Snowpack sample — Snodgrass Mountain, Crested Butte, Colorado (2/4/25, 12:06 PM MST)
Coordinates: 38.923, -106.968
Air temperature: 35 °F
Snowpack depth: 80 cm
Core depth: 70 cm
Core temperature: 32 °F
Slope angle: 14°, slope face: 78°
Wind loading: low
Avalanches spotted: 0
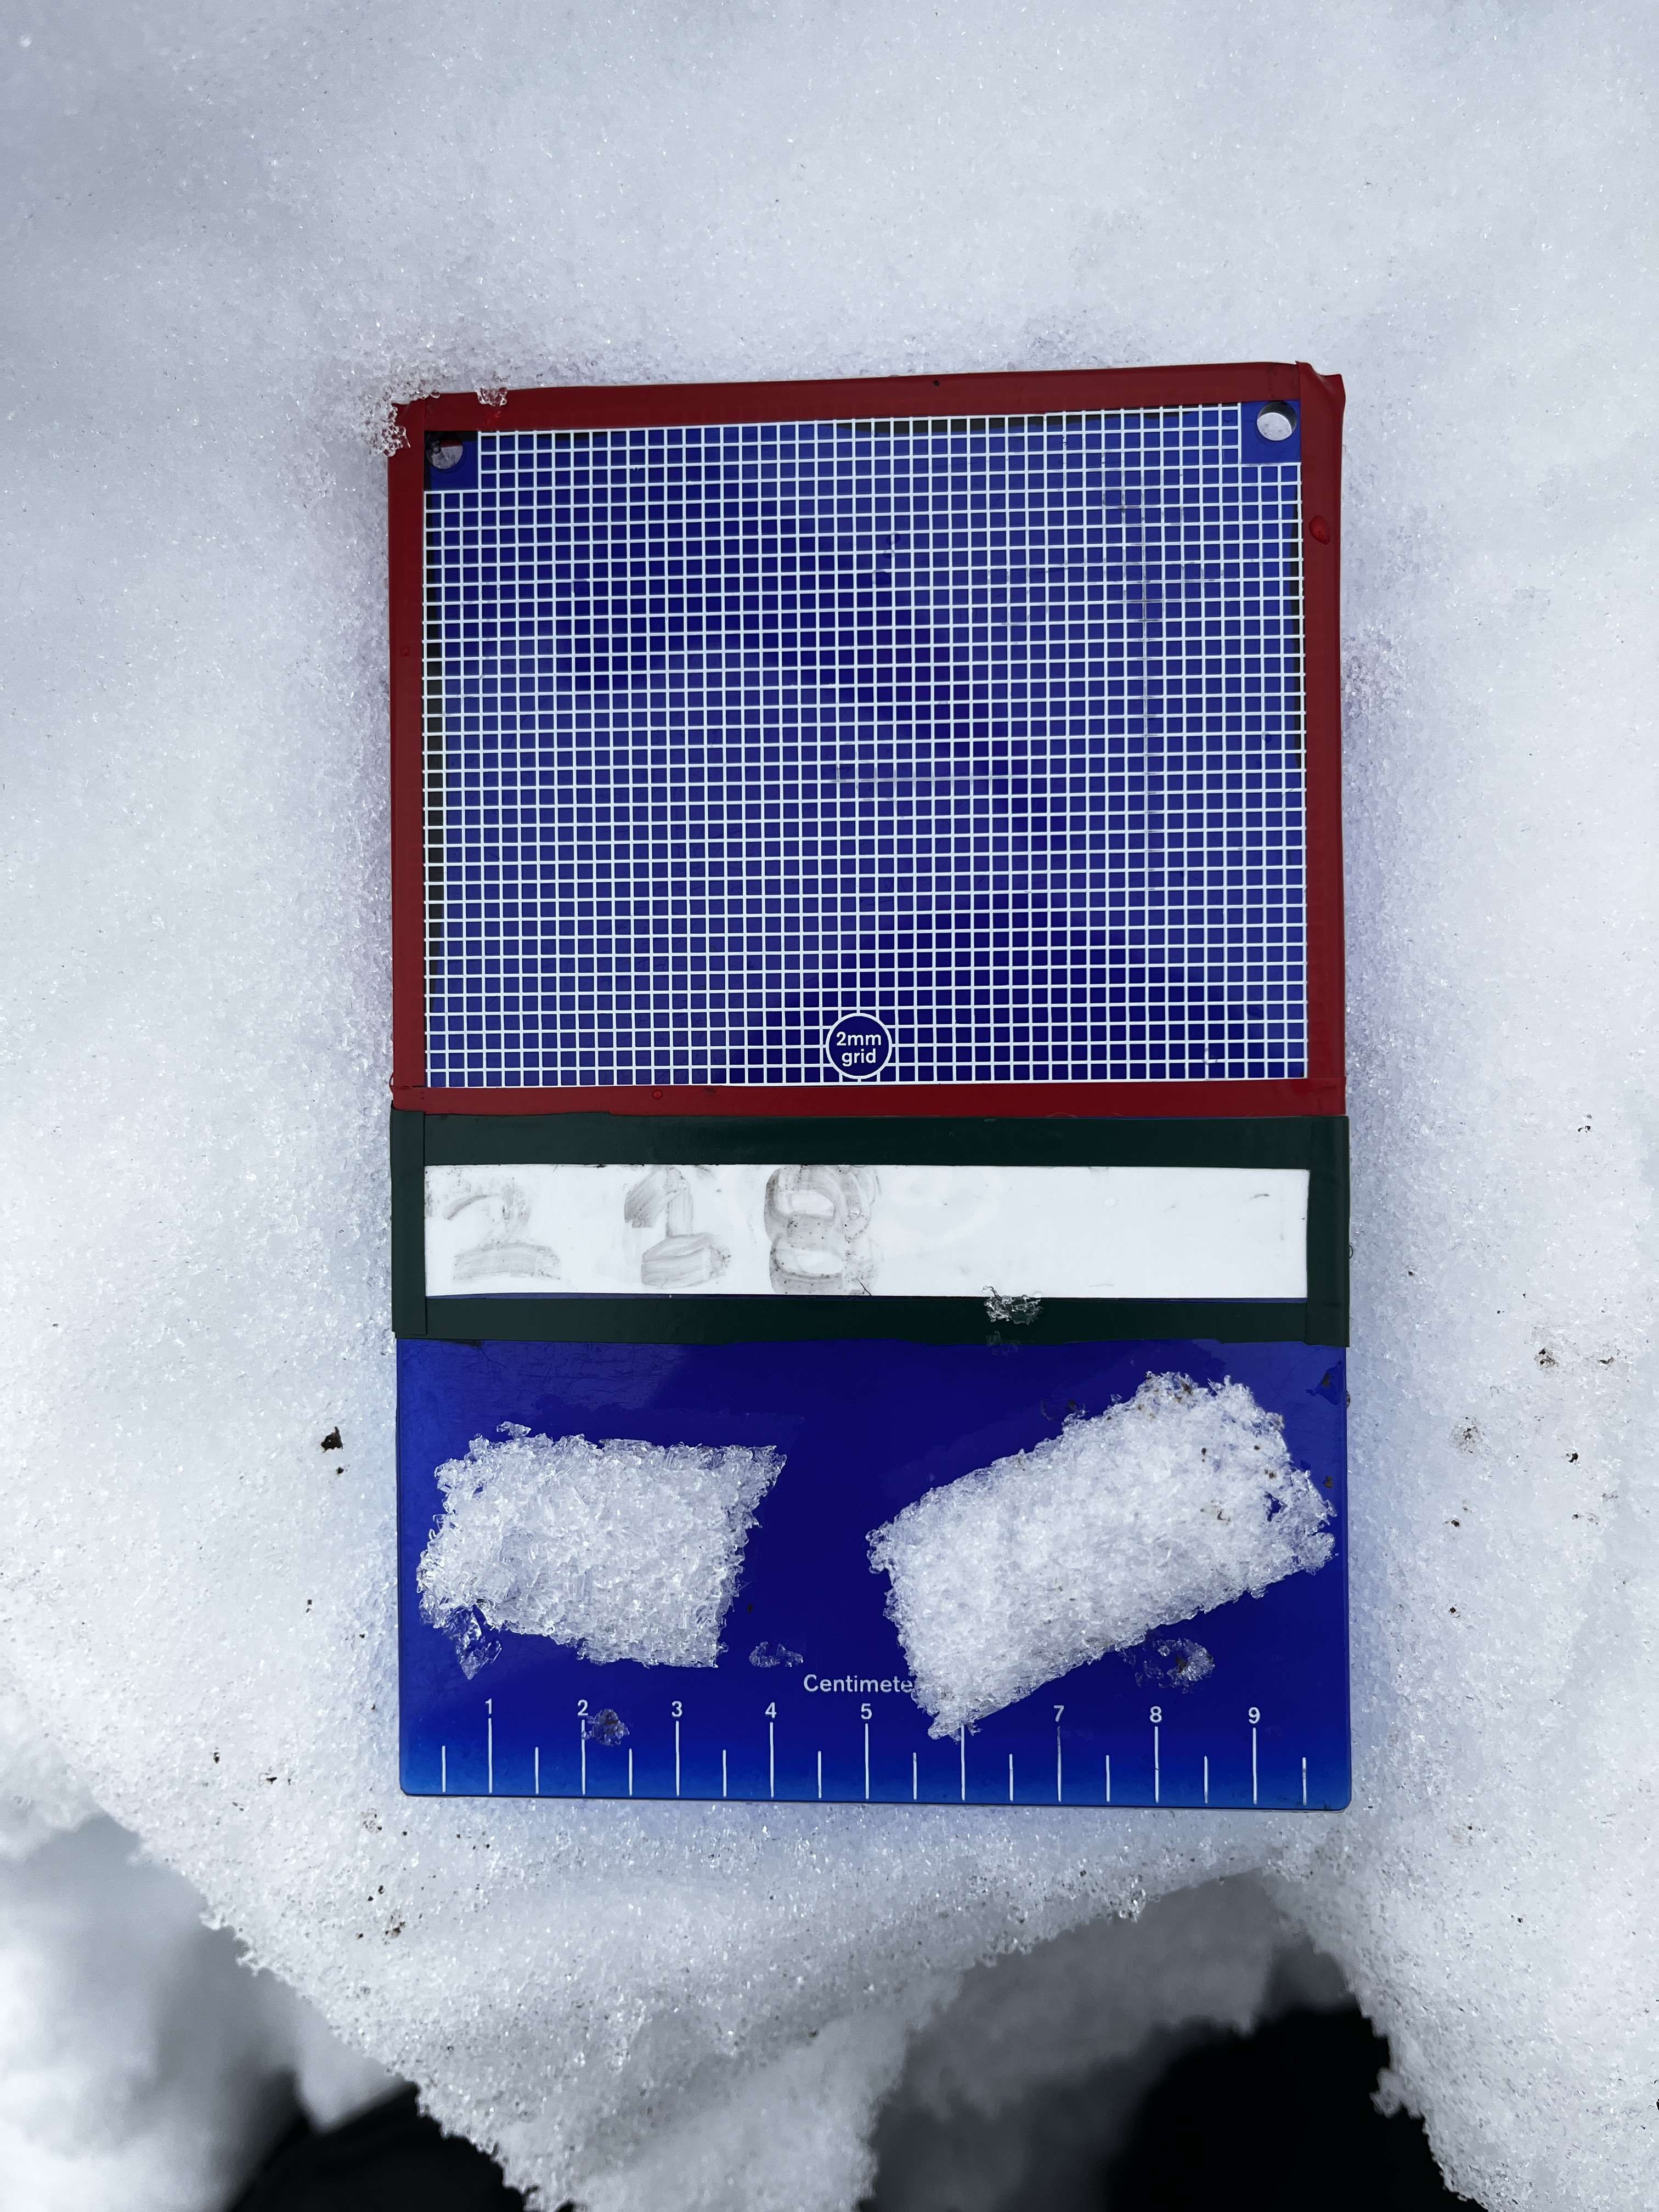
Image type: crystal_card
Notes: No avalanches nearby, unusually warm weather for the last month reported by residents, Collected 25 yards from treeline